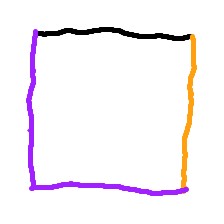
Shape: square